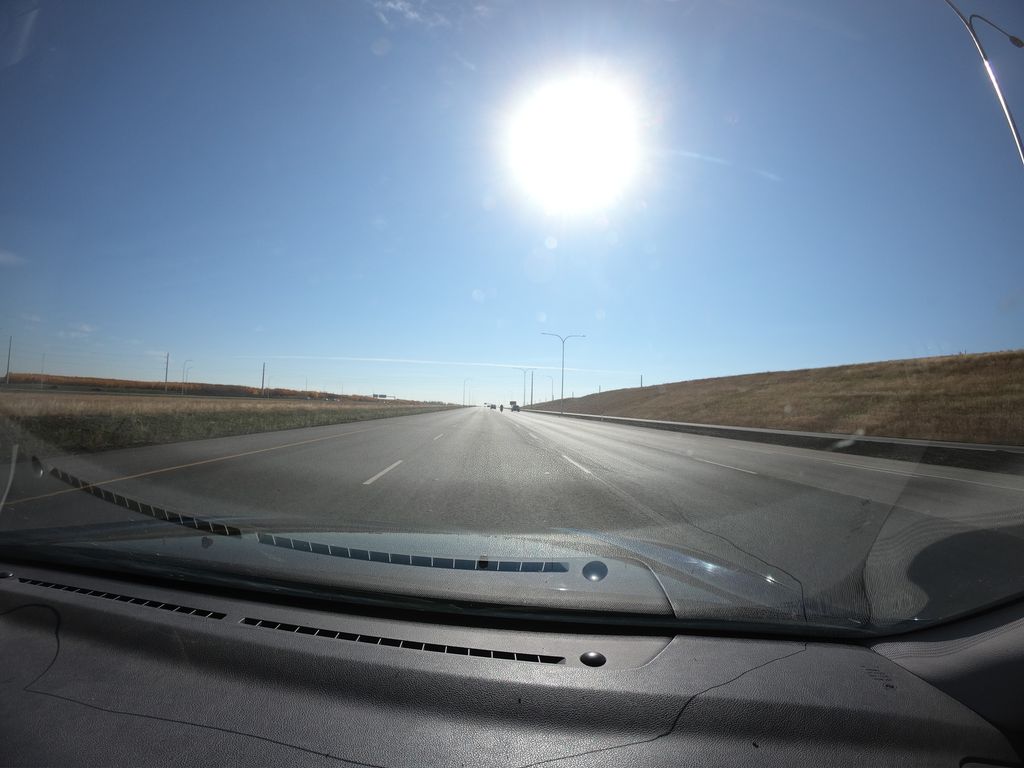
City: calgary